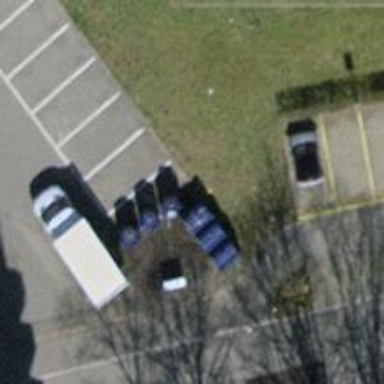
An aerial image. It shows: Recycling container in the area designated for recycling.